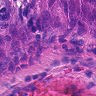
Metastatic tissue present: yes